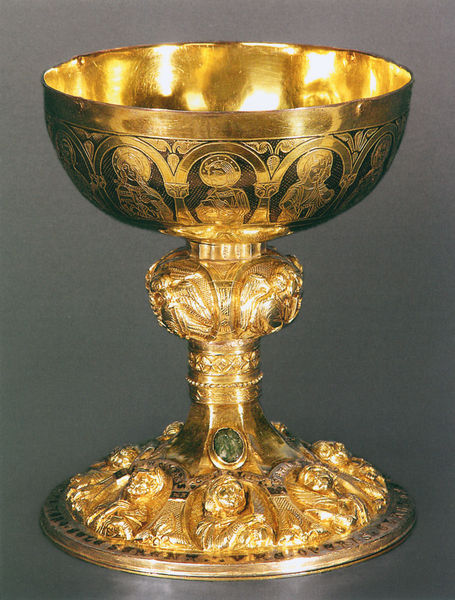
Titel: Siebenbrüderkelch
Standort: Herkunftsland: (D Schwaben) (EU - D - Schwaben)
Institution: Ottobeuren, Katholische Kirchenstiftung
Schlagwörter: blume, säulen, gold, kelch, blatt, relief, bogen, glanz, ornamente, metall, foto, bögen, gefäß, fuss, vergoldet, bildnisse, gravur, heiligenschein, mittelalter, edelstein, heilige, pokal, nodus, punziert, email, kuppa, gral, smaragd, apostel, gemme, wandlung, innschrift, ziselieren, abendmahlskelch, steinschneidekunst, zeremonieller gegenstand